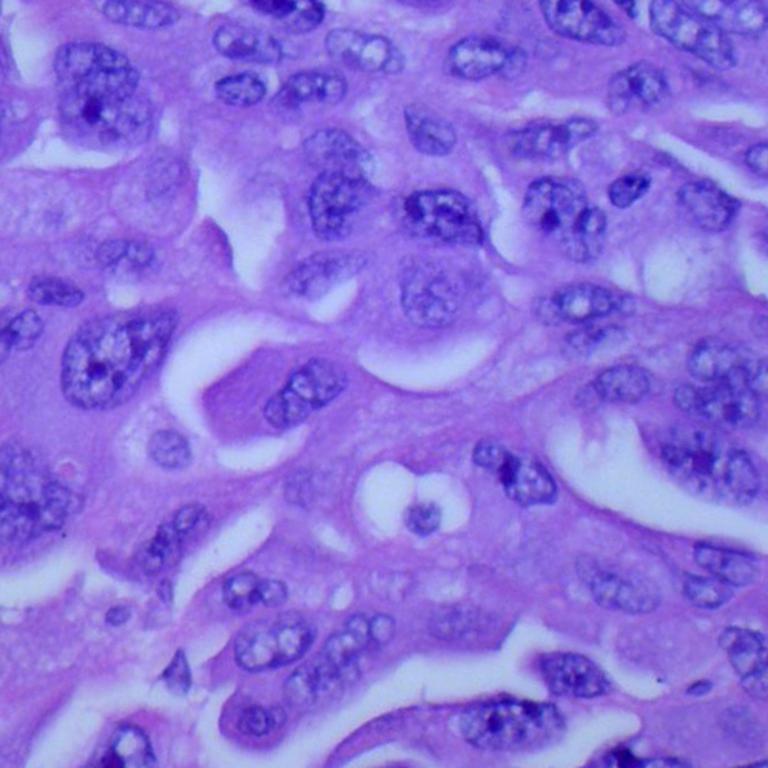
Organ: lung
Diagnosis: adenocarcinomas